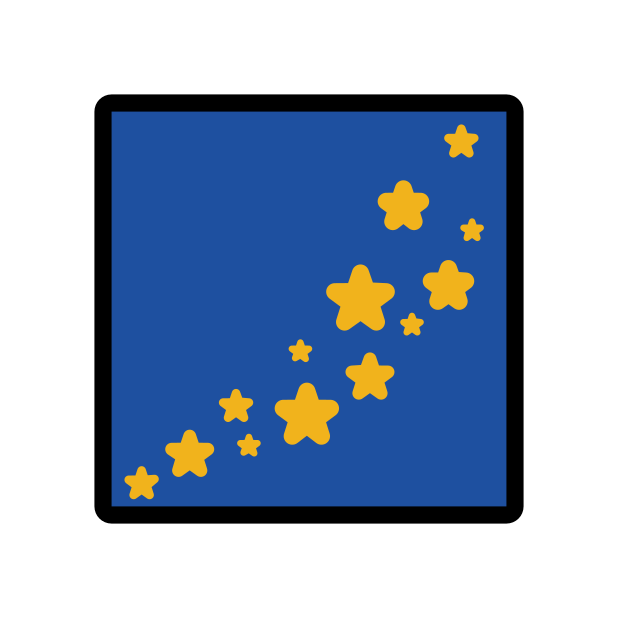
milky way